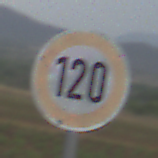
Verkehrszeichen: Geschwindigkeit120
Umgebung: Outdoor, Nature
Tageszeit: Midday
Wetter: PartlyCloudy
Licht: Natural
Jahreszeit: NotSpecified
Kontrast: LowContrast